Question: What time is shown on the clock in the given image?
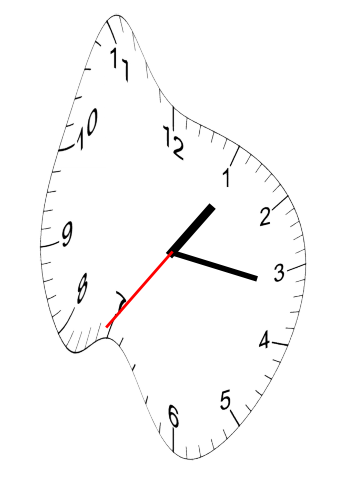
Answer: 01:16:36